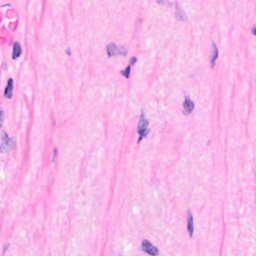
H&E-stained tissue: Breast